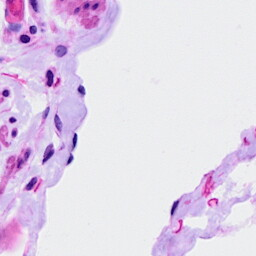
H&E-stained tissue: Ovarian